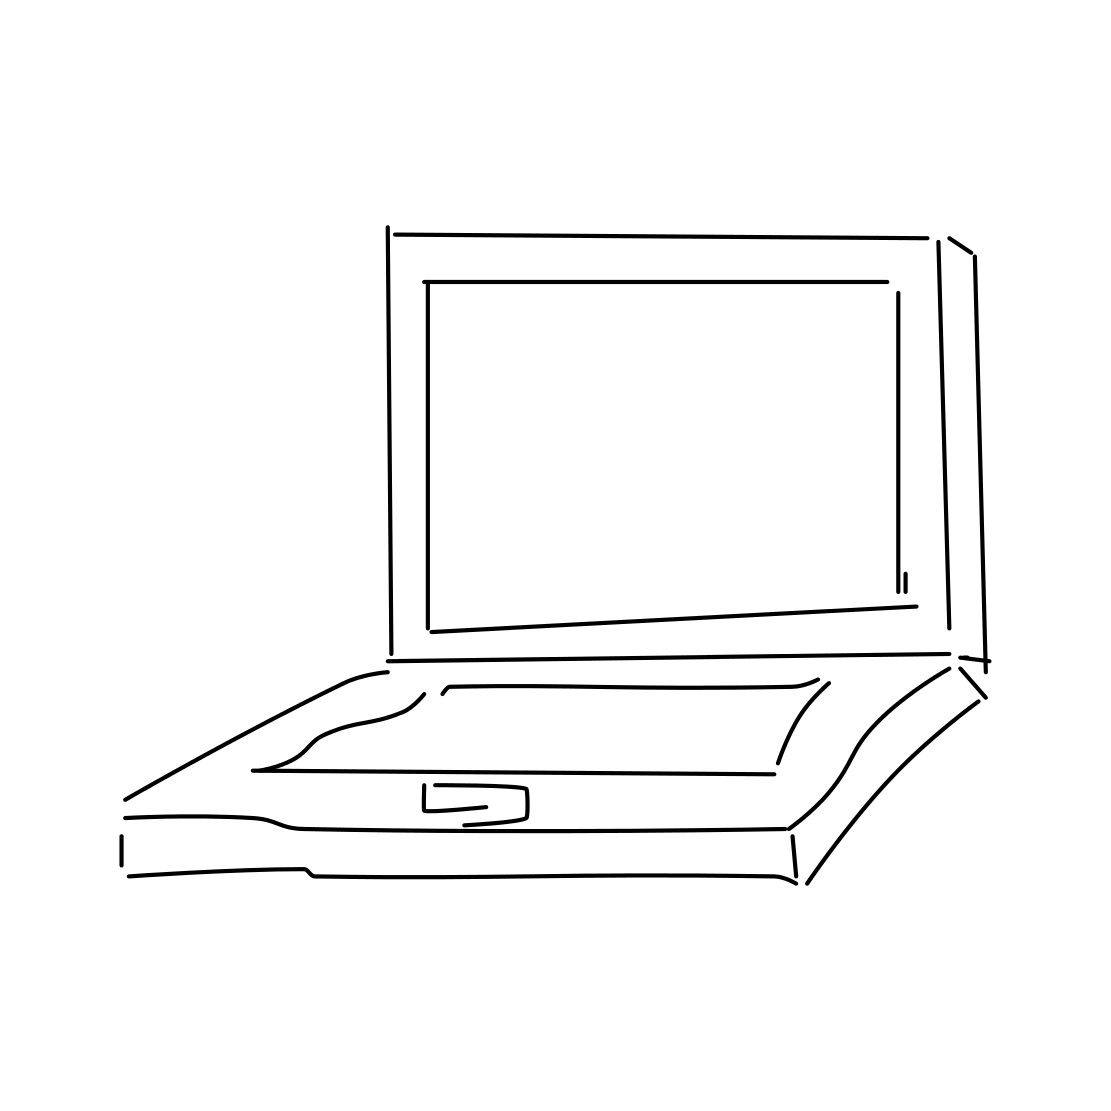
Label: laptop